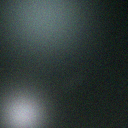
Screen state: off